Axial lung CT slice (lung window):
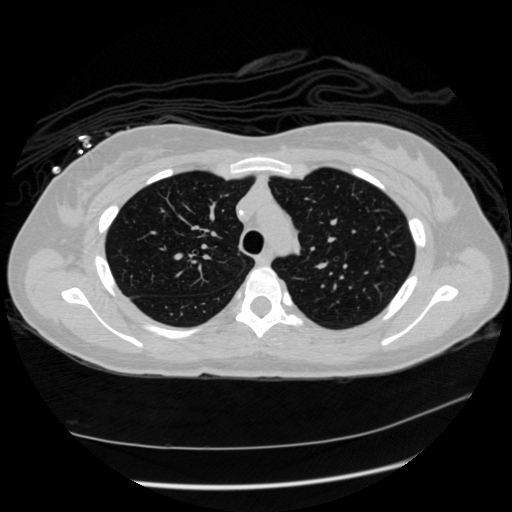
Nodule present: no